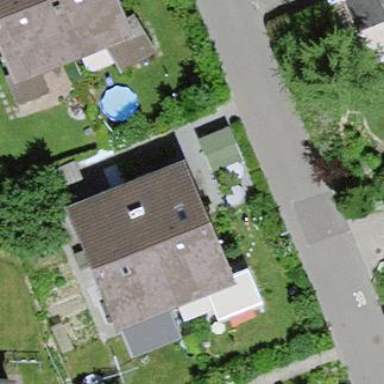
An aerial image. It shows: Residential building with gabled roof oriented across.